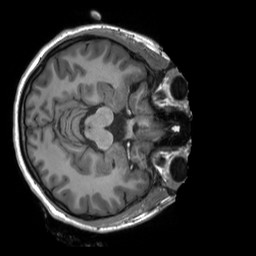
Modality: T1w
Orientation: axial
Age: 21
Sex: female
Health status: healthy
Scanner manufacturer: siemens
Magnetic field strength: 3 T
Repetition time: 2.3 s
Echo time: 0.00229 s